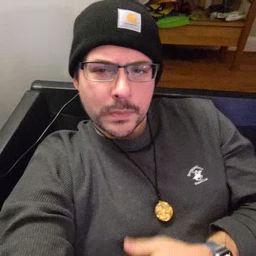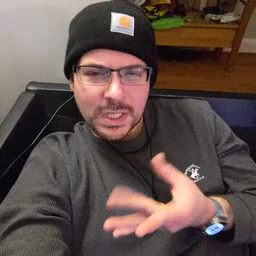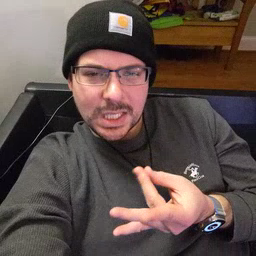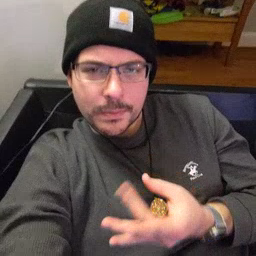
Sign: sticky